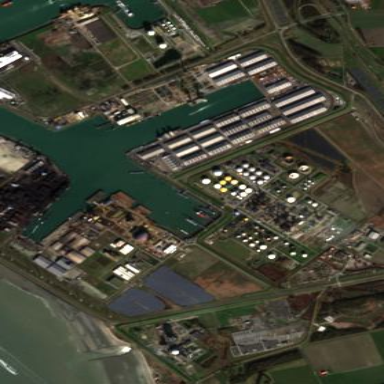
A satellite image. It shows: Industrial area with refinery.